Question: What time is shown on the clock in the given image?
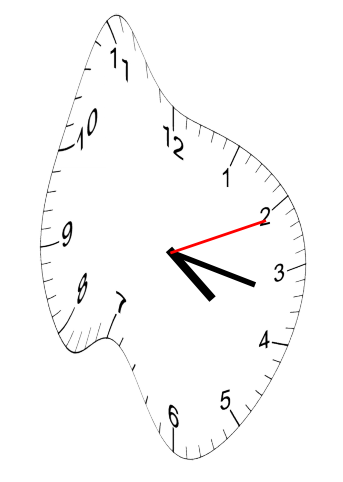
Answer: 04:17:11